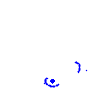
Particle: kaon